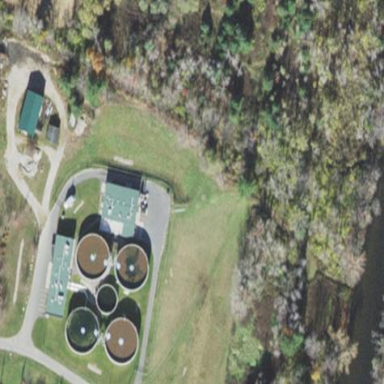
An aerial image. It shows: View of wastewater plant.